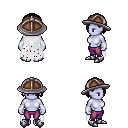
a pixel art fantasy rpg character, female body template, dark elf, purple skin, white tattered cape, magenta pants, black bangs hairstyle, chain helm, white cloth bracers, metal boots, four views (front, back, left, right), 2x2 character sprite sheet, small pixel art, hard edges, no anti-aliasing